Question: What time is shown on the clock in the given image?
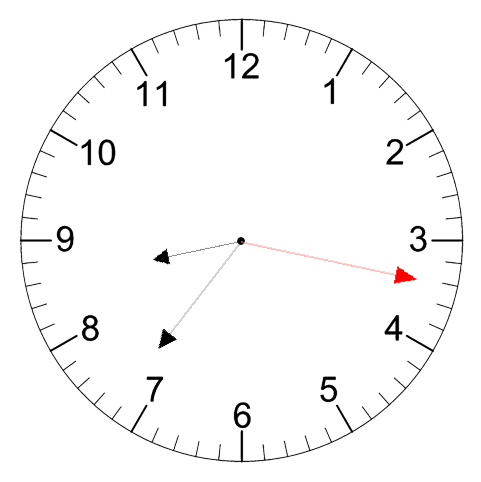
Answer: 08:36:17